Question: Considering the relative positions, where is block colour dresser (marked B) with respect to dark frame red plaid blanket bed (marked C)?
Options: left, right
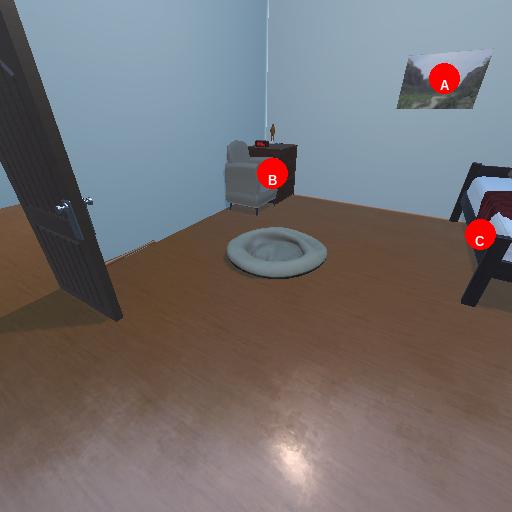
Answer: left